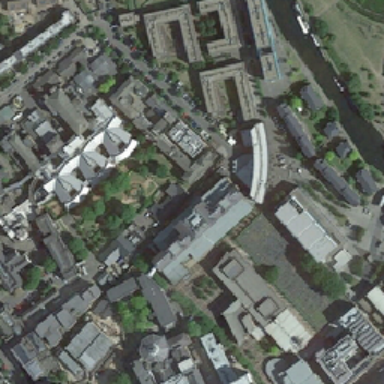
The school built many tall buildings .